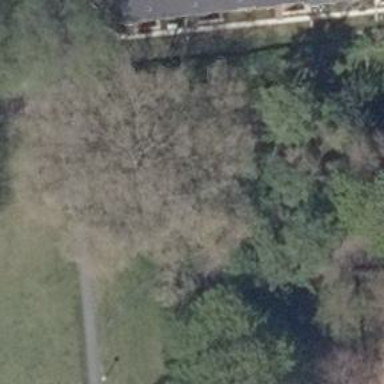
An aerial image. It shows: Natural monument featuring deciduous broadleaved tree.